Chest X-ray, AP view. Patient: 24 years old, sex M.
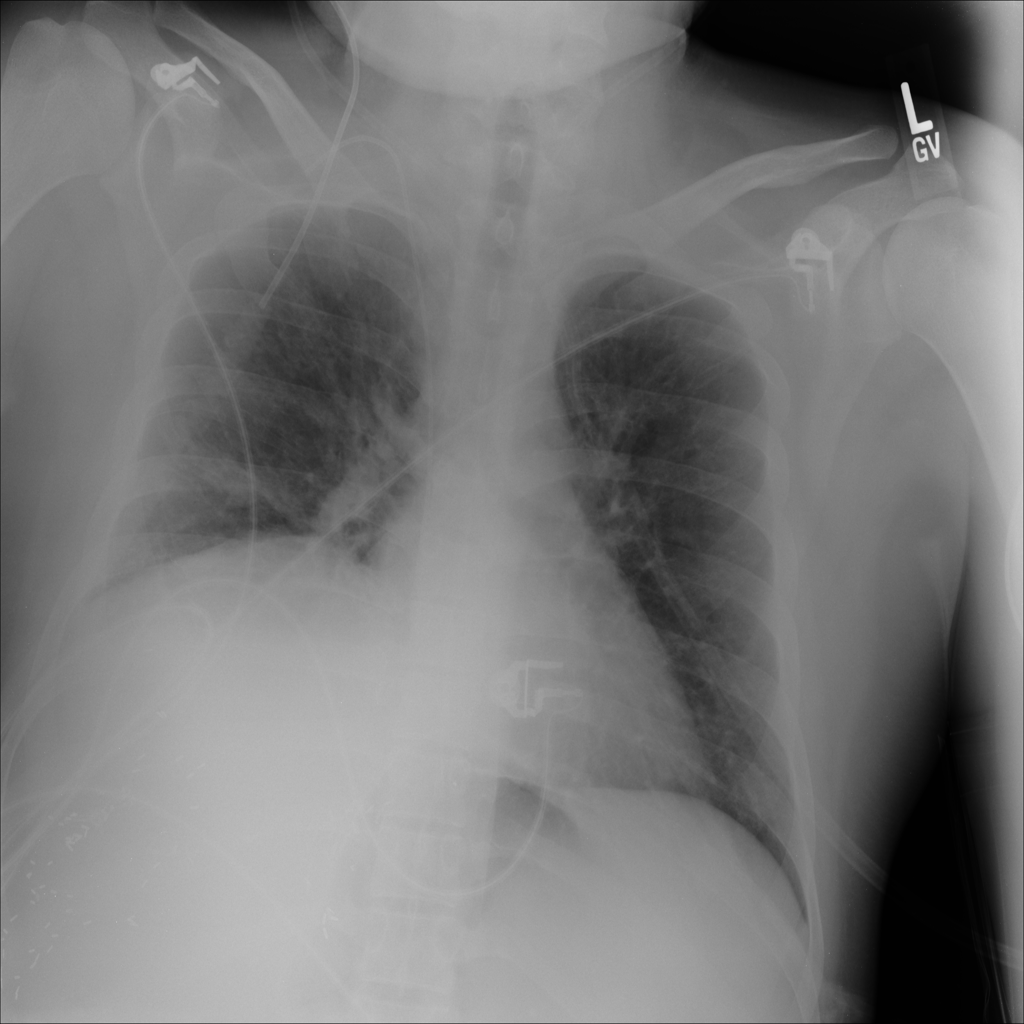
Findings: Atelectasis, Infiltration